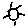
Label: sun